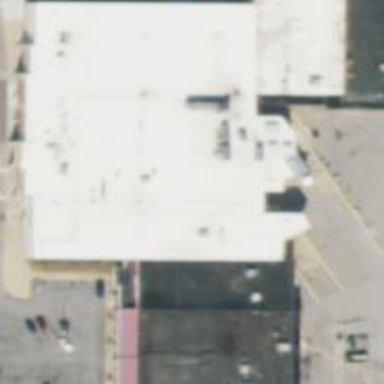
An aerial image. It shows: Supermarket.